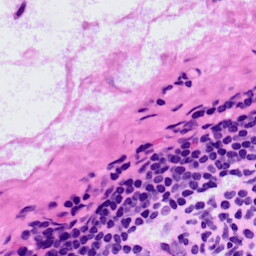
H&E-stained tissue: LymphNode